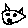
Label: cat